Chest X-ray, PA view. Patient: 64 years old, sex F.
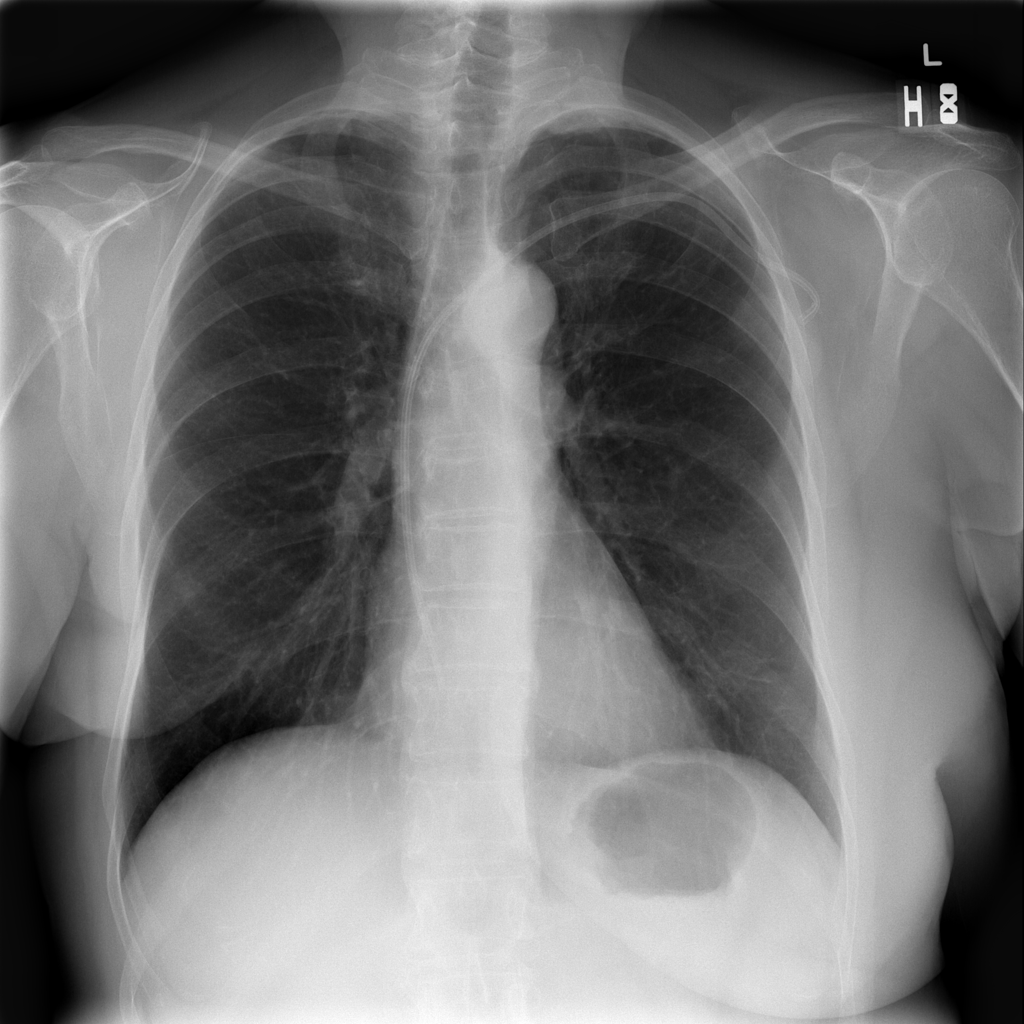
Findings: No Finding